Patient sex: F
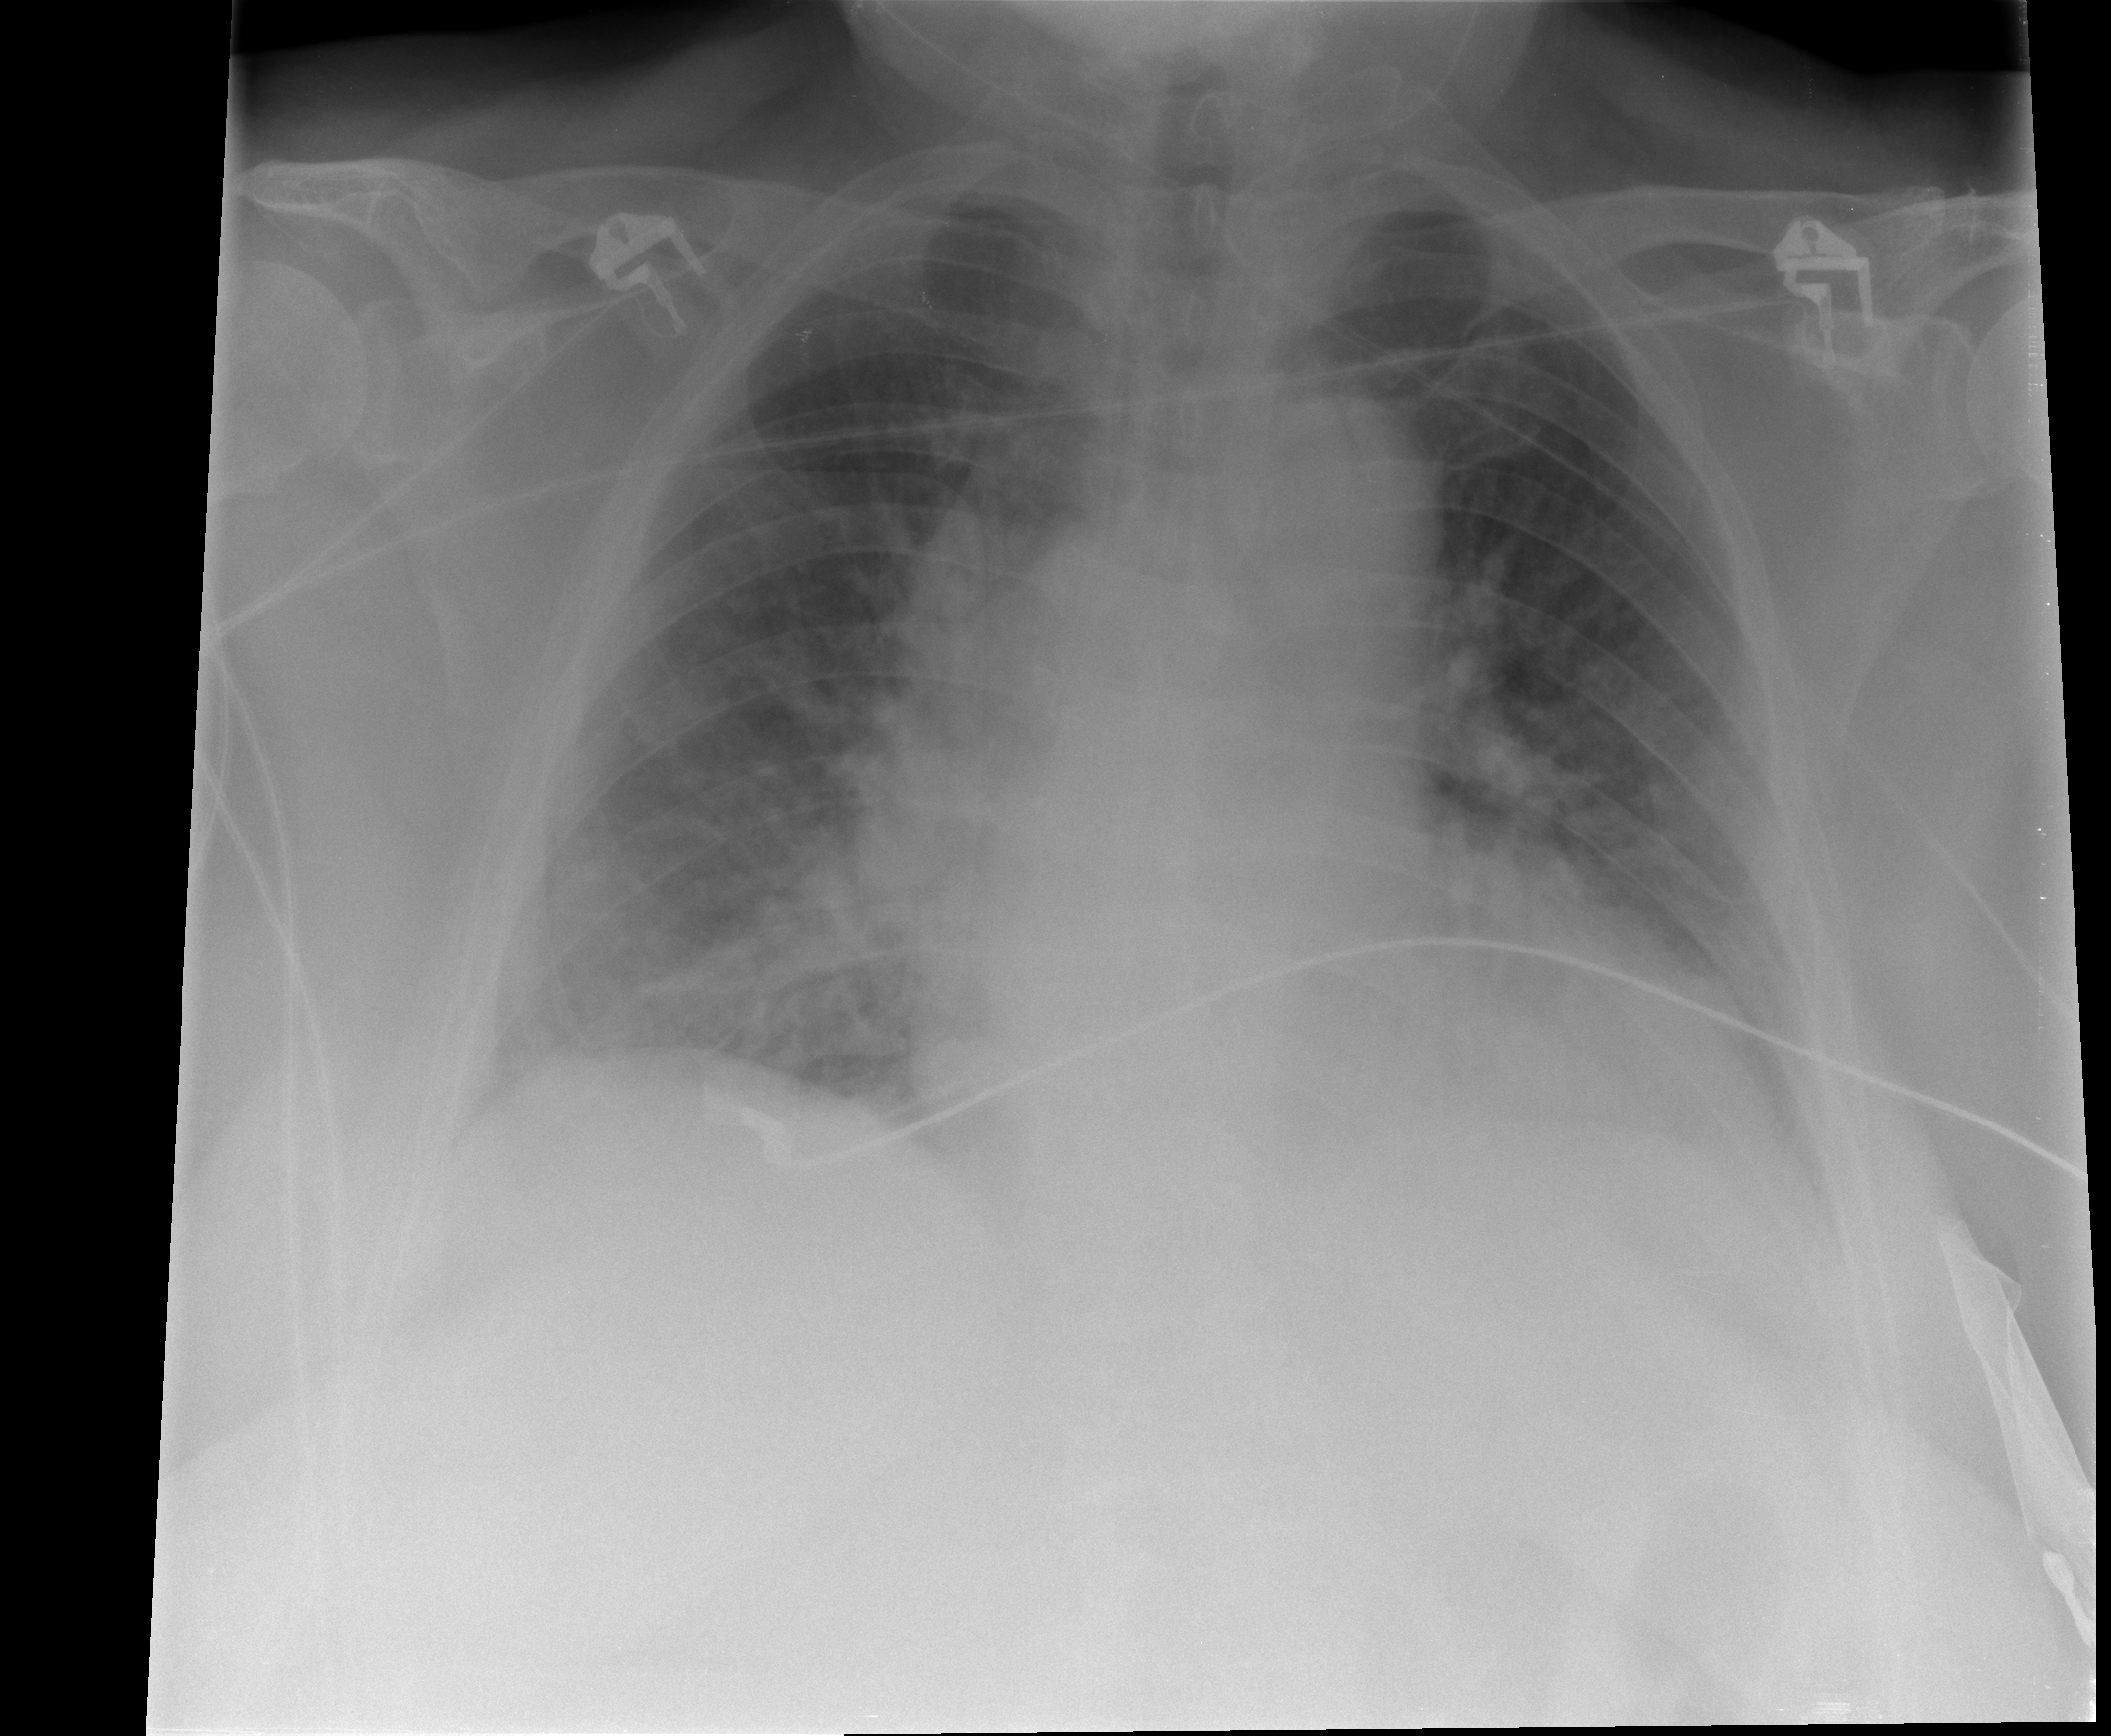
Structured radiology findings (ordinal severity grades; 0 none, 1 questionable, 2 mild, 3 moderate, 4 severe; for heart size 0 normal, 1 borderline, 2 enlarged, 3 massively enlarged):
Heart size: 1
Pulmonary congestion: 2
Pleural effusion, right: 2
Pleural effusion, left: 2
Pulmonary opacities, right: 3
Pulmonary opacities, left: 2
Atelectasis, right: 0
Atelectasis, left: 0